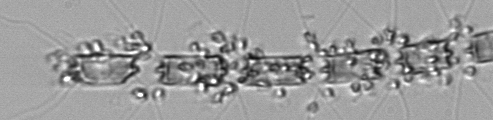
Label: Chaetoceros_didymus_TAG_external_flagellate